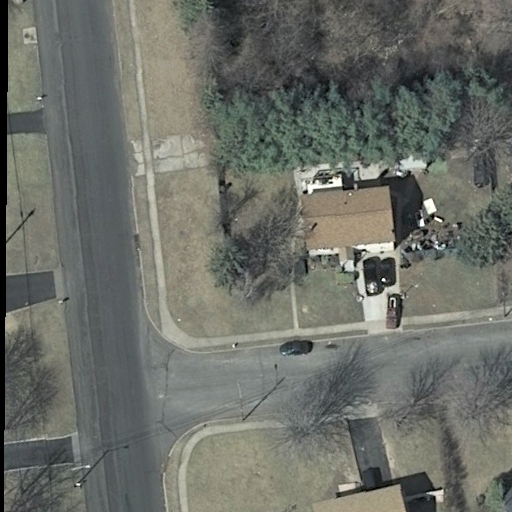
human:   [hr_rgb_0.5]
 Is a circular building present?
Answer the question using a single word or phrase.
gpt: no

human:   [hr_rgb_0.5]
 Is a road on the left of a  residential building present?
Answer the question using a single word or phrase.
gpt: yes

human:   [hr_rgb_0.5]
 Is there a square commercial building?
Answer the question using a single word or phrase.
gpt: no

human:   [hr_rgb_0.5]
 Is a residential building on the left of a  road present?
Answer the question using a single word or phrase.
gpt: no

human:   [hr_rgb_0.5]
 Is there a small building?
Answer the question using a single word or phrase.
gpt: yes

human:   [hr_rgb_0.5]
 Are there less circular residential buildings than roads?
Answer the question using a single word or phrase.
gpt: yes

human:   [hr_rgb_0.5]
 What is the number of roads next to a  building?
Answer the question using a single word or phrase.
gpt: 2

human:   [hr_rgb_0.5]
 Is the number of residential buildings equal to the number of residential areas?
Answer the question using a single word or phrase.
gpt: no

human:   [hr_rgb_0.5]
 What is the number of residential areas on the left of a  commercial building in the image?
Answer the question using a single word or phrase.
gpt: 0

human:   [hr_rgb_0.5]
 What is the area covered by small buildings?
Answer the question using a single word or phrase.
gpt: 13m2

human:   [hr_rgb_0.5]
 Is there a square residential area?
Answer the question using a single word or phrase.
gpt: no

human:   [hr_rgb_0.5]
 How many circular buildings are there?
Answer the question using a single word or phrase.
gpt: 0

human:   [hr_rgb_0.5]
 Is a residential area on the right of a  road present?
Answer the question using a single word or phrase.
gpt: yes

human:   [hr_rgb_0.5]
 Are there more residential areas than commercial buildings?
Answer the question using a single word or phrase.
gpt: yes

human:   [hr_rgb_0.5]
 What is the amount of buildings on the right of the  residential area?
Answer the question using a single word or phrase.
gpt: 0

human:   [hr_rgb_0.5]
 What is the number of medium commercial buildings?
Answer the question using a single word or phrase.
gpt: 0

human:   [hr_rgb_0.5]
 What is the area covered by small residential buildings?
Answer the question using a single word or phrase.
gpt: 13m2

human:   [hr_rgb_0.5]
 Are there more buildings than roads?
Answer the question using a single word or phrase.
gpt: yes

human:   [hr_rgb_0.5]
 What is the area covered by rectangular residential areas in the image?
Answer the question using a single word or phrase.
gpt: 10611m2

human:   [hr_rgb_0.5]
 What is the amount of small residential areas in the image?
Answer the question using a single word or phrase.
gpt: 0

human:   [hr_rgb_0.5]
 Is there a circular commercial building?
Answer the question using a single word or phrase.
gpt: no

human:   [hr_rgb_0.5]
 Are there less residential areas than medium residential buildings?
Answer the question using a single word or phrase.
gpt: no

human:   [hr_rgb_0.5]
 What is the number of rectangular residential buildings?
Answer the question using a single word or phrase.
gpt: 2

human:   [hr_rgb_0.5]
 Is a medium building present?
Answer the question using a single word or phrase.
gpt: yes

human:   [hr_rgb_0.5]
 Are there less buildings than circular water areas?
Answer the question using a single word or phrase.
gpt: no

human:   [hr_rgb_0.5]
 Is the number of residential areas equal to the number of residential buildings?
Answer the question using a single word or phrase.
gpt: no

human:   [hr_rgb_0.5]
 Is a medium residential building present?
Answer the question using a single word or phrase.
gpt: yes

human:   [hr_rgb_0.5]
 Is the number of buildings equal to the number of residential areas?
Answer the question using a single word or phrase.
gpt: no

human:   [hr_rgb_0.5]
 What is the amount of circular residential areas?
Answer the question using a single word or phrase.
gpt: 0

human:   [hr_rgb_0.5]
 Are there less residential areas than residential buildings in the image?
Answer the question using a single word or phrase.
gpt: yes

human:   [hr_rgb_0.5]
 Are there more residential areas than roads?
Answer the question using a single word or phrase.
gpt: no

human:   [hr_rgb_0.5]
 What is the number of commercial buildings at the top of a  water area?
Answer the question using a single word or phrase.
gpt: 0

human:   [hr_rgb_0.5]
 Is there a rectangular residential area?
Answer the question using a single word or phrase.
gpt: yes

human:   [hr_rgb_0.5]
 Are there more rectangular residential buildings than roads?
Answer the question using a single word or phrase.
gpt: no

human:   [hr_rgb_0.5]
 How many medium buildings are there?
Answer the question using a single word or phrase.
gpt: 1

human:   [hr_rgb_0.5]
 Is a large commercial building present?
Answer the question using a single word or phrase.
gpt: no